【题型】选择题　【知识点】立体几何　【难度】easy
已知在四面体$ABCD$中，$AB=2$，$CD=\sqrt{3}$，直线$AB$与$CD$的距离为$2$，夹角为$\dfrac{\pi}{3}$，则$V_{A-BCD}=$（ ）

\vspace{0.5em}
\noindent A．$\dfrac{1}{2}$ \quad B．$1$ \quad C．$\dfrac{3}{2}$ \quad D．$2$
【解答】
\noindent \textbf{【答案】}B

\vspace{0.5em}
\noindent \textbf{【分析】}根据题意把四面体补成三棱柱，把四面体体积转化为求三棱柱体积即可求解.

\vspace{0.5em}
\noindent \textbf{【详解】}由题意过点$C$作$CE \parallel AB$，且$CE=AB$，连接$ED$，以$\triangle CDE$为底面，$BC$为侧棱作棱柱$ABF-ECD$，
因为$CE \parallel AB$，$CE \subset$平面$CDE$，$AB \not\subset$平面$CDE$，所以$AB \parallel$平面$CDE$，
所以点$A$到平面$CDE$的距离即为直线$AB$与$CD$的距离为$2$，

因为$V_{A-BCD} = \dfrac{1}{3}V_{ABF-ECD}$，其
\[
S_{\triangle CDE} = \frac{1}{2}CE \cdot CD \cdot \sin\angle ECD = \frac{1}{2} \times 2 \times \sqrt{3} \times \frac{\sqrt{3}}{2} = \frac{3}{2},
\]
所以$V_{ABF-BCD} = \dfrac{3}{2} \times 2 = 3$，所以
\[
V_{A-BCD} = \frac{1}{3}V_{ABC-ECD} = \frac{1}{3} \times 3 = 1,
\]
故选：B．
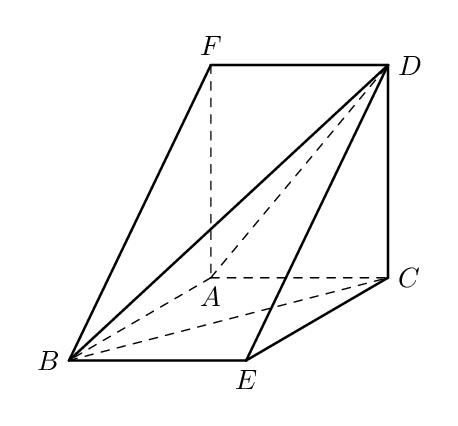